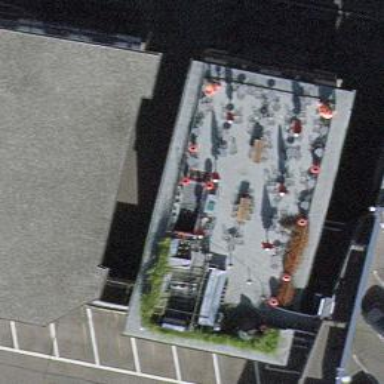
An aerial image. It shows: Hotel.